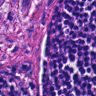
Metastatic tissue present: yes